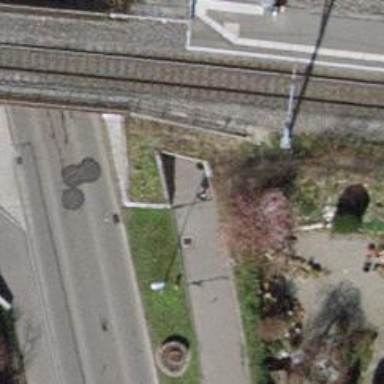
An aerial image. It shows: Tunnel with asphalt path running through it.